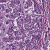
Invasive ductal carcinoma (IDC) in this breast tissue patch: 1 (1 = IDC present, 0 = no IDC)